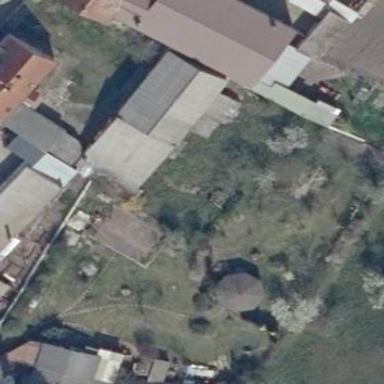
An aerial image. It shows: Rural barn.